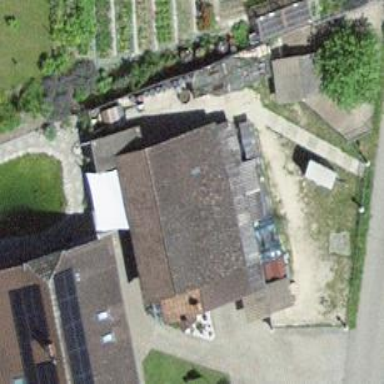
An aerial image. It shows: Shed.